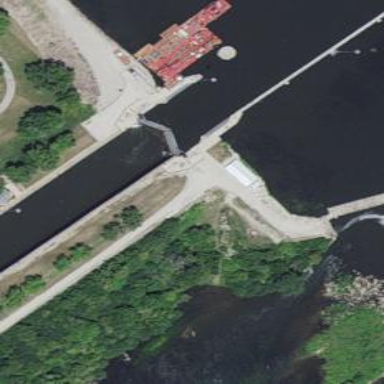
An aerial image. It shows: Lock gate along waterway.